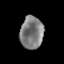
Tissue: prostate
Cell type: NK cells
Senescence score: 0.2289
Nuclear area (px): 726
Mean DAPI intensity: 127.267